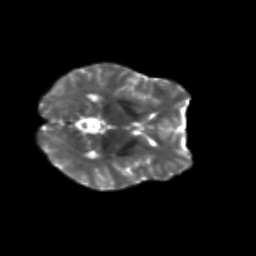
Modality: T2w
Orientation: axial
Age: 49
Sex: female
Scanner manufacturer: siemens
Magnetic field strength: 3 T
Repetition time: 4.71 s
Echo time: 0.0906 s